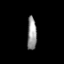
Tissue: lung
Cell type: Epithelial cells
Senescence score: 0.221
Nuclear area (px): 305
Mean DAPI intensity: 149.652